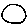
Label: circle